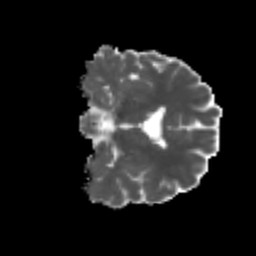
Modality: MD
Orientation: coronal
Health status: ill
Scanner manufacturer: siemens
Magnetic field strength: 3 T
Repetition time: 6.7 s
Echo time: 0.1 s